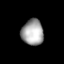
Tissue: lung
Cell type: Epithelial cells
Senescence score: 0.5945
Nuclear area (px): 550
Mean DAPI intensity: 165.195